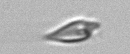
Label: Oxytoxum